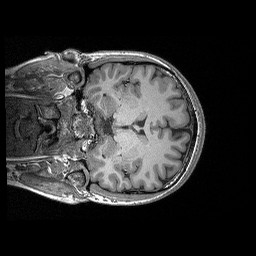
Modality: T1w
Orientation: coronal
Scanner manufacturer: siemens
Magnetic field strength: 3 T
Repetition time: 2.3 s
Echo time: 0.00298 s